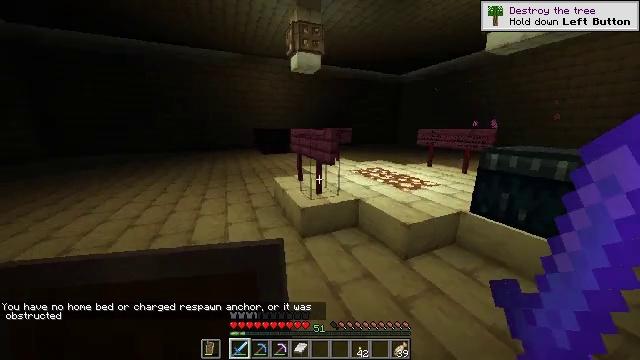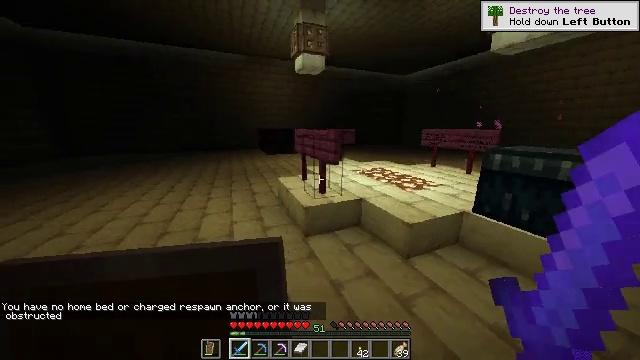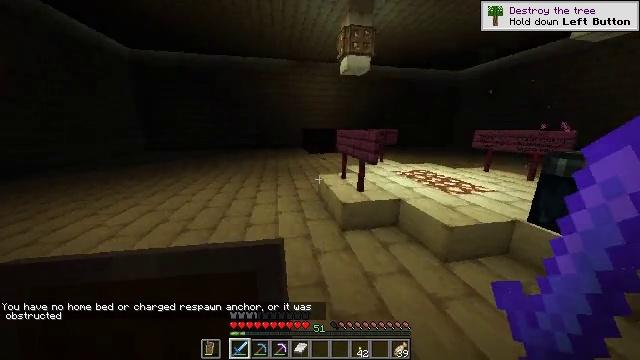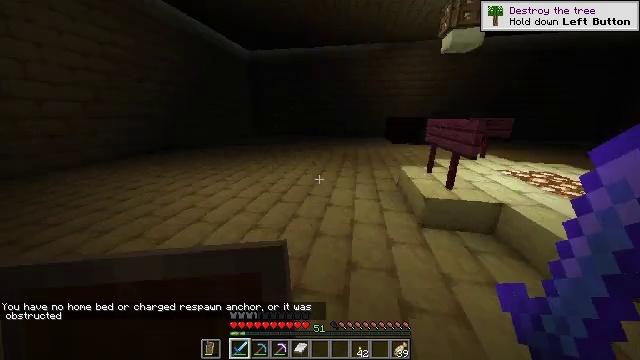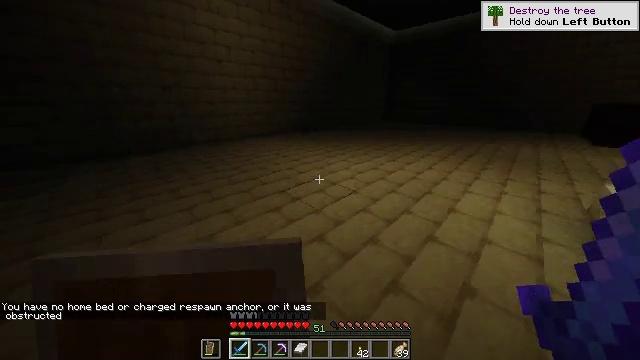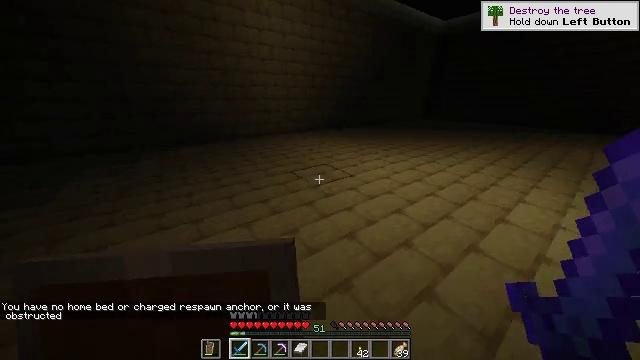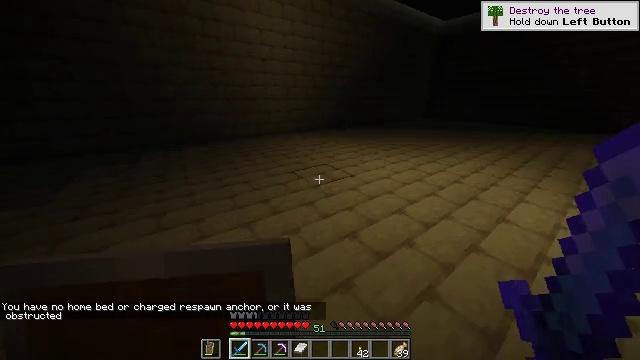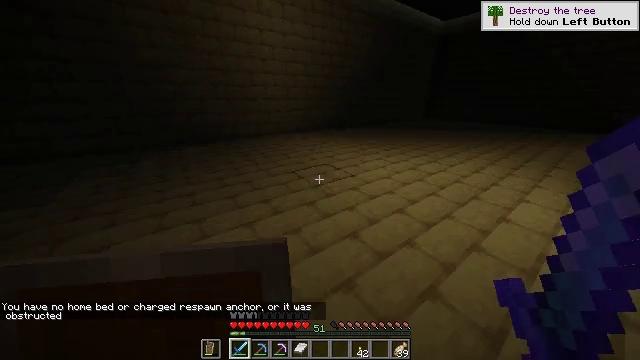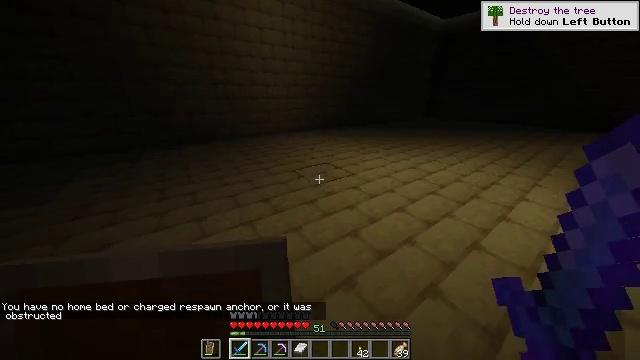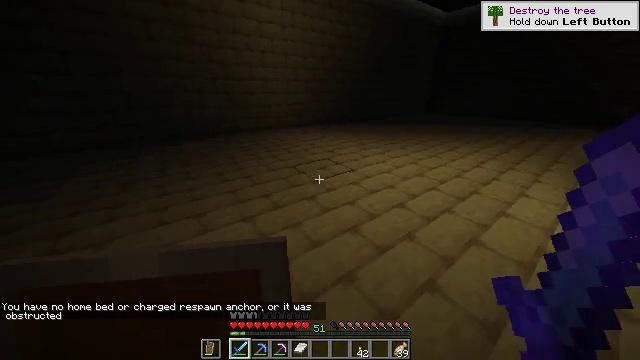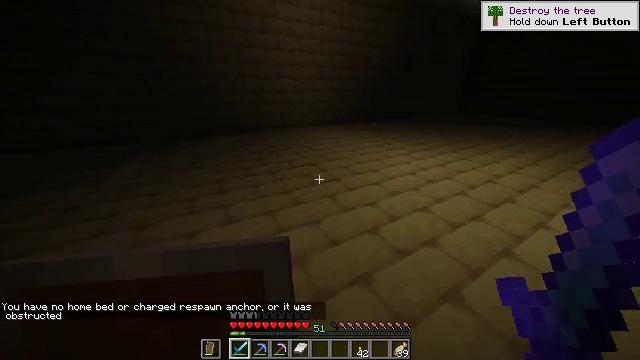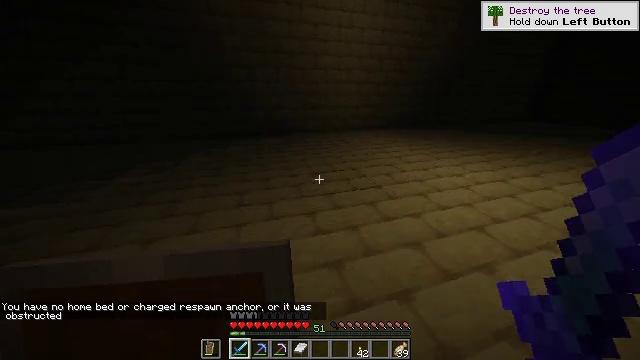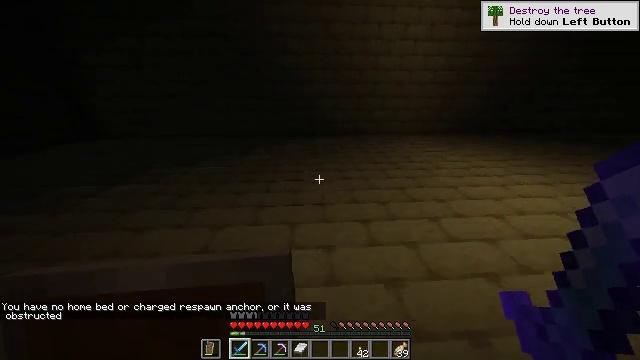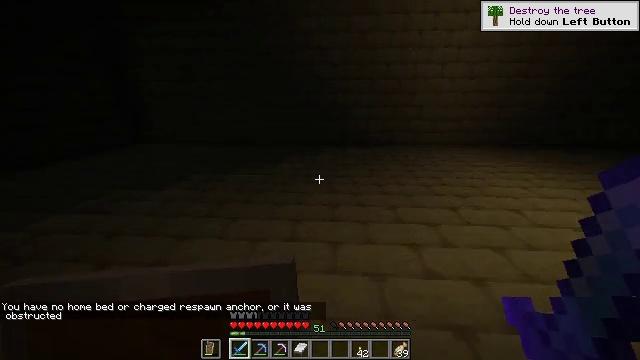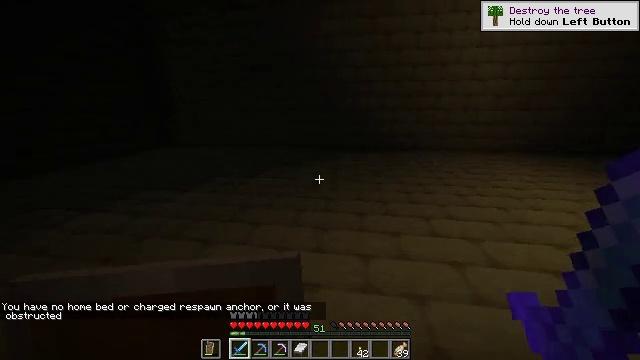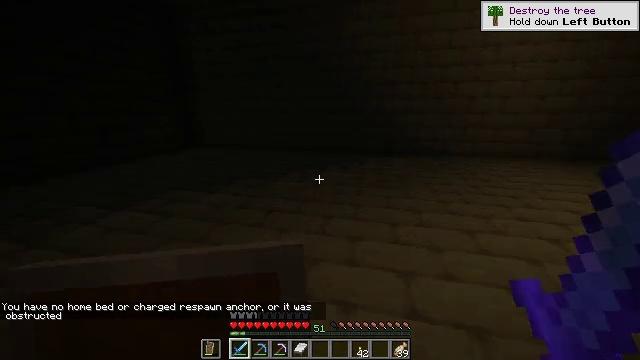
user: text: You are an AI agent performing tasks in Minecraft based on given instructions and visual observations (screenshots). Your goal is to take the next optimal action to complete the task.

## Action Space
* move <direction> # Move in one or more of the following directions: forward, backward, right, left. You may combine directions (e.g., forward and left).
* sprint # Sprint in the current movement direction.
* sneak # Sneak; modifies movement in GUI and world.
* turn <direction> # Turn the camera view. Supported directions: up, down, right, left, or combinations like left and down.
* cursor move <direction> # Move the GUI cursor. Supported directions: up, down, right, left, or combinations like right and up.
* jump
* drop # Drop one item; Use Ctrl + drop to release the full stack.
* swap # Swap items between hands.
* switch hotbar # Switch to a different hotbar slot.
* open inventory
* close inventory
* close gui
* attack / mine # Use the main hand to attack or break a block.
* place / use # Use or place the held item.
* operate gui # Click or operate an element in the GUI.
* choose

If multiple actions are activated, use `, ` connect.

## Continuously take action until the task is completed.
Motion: motion action
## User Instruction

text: Retrieve end stone bricks from the end.
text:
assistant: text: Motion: move back, turn left
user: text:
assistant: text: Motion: turn left
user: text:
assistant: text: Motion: turn left and down
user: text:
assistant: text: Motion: turn left and down
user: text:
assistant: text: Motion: turn left
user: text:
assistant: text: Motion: no_op
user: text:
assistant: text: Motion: no_op
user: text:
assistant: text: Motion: no_op
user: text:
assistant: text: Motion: turn down
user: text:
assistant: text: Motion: turn left
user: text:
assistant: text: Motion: move left, turn left and up
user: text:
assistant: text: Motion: move forward and move left, turn left
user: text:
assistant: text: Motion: move forward and move left, turn left and up
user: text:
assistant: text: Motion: move forward and move left, turn left
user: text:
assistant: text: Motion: move forward and move left, turn left
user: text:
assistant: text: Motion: move forward
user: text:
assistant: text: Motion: move forward
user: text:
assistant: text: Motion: move forward, turn left
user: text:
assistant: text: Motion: move forward, turn left
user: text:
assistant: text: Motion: move forward, turn left
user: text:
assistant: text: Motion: move forward, turn left
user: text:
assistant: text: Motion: move forward, turn left
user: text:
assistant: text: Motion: move forward, turn left
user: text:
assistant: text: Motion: move forward, turn left
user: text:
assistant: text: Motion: move forward, turn left
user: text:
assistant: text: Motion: no_op
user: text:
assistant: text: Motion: no_op
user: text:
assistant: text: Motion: move forward
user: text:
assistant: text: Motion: move forward
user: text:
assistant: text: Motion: move forward